Question: I have developed bar graph using d3.js. The developed bar graph is included in fiddle. I am new to d3.js .So I am in difficulty for formatting graph. I desire to format graph more than the graph shown below.
The main problem I have experienced is ,the graph do not show -ve integer next to the -ve to be plotted in the y axis. ex) The value plotted is -490 , my current graph do not show -500 in y -axis. This issue is also exiting +ve values
The code is given below
'''
var mainApp = angular.module('mainApp', []);
mainApp.controller('FIItradingController',
['$scope', function($scope) {
var data = [
{name: "01-12-2014", value: 4984.6},
{name: "02-12-2014", value: -109.45},
{name: "03-12-2014", value: 474},
{name: "04-12-2014", value: 391.07},
{name: "05-12-2014", value: 106.82},
{name: "06-12-2014", value: -12.36},
{name: "07-12-2014", value: 10},
{name: "08-12-2014", value: 20}
];
var data1 = [4, 8, 15, 16, 23, 42];
var margin = {top: 20, right: 30, bottom: 30, left: 40},
width = 960 - margin.left - margin.right,
height = 500 - margin.top - margin.bottom;
var x = d3.scale.ordinal()
.rangeRoundBands([0, width], .1);
var y = d3.scale.linear()
.range([height, 0]);
var xAxis = d3.svg.axis()
.scale(x)
.orient("bottom");
var yAxis = d3.svg.axis()
.scale(y)
.orient("left");
/*var x = d3.scale.linear()
.range([0, width]);*/
/*var chart = d3.select(".chart")
.attr("width", width);*/
/*var x = d3.scale.linear()
.domain([0, d3.max(data)])
.range([0, width]);*/
var chart = d3.select(".chart")
.attr("width", width + margin.left + margin.right)
.attr("height", height + margin.top + margin.bottom)
.append("g")
.attr("transform", "translate(" + margin.left + "," + margin.top + ")");
$scope.render = function(data) {
/*var chart = d3.select(".chart")
.attr("width", width)
.attr("height", barHeight * data.length);*/
/*bar.append("rect")
.attr("width", x)
.attr("height", barHeight - 1);
bar.append("rect")
.attr("width", function(d) { return x(d.value); })
.attr("height", barHeight - 1);
bar.append("text")
.attr("x", function(d) { return x(d.value) - 3; })
.attr("y", barHeight / 2)
.attr("dy", ".35em")
.text(function(d) { return d.value; });
x.domain([0, d3.max(data, function(d) { return d.value; })]);
chart.attr("height", barHeight * data.length);
*/
x.domain(data.map(function(d) { return d.name; }));
//y.domain([0, d3.max(data, function(d) { return d.value; })]);
y.domain([d3.min(data,function(d){return d.value}), d3.max(data, function(d) { return d.value; })]);
chart.append("g")
.attr("class", "x axis")
.attr("transform", "translate(0," + (height) + ")")
.call(xAxis);
chart.append("g")
.attr("class", "y axis")
.call(yAxis)
.append("text")
.attr("transform", "rotate(-90)")
.attr("y", 6)
.attr("dy", ".71em")
.style("text-anchor", "end")
.text("Frequency");
/*chart.selectAll(".bar")
.data(data)
.enter().append("rect")
.attr("class", "bar")
.attr("x", function(d) { return x(d.name); })
.attr("y", function(d) { return y(d.value); })
.attr("height", function(d) { return height - y(d.value); })
.attr("width", x.rangeBand());*/
chart.selectAll(".bar")
.data(data)
.enter().append("rect")
.attr("class", function(d) { return d.value < 0 ? "bar negative" : "bar positive"; })
.attr("y", function(d) {return y(Math.max(0, d.value)); })
.attr("x", function(d) { return x(d.name); })
.attr("height", function(d) {return Math.abs(y(d.value) - y(0)); })
.attr("width", x.rangeBand());
}
function type(d) {
d.value = +d.value; // coerce to number
return d;
}
$scope.render(data);
}]);
'''
If any one know please help me. The fiddle is given below
<URL>

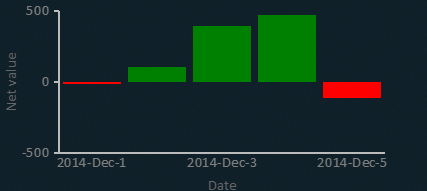
Answer: So, your plot showing the negative value--it's just that it looks like it drops off below the chart area because the lowest point on the y-axis is where your chart ends.
There are a several ways you get around this (like multiplying the output of 'd3.min()' by 1.1 to give a little extra room), but probably the easiest and most elegant is just to add '.nice()' to your y-scale, like so:
'''
y.domain([d3.min(data,function(d){return d.value}), d3.max(data, function(d) { return d.value; })])
.nice();
'''
You might also consider using 'd3.extent()' instead of 'd3.min()' and 'd3.max()'. It returns a two-value array of the <URL>' onto 'y' right after its definition; nothing necessitates it being declared 40 lines later. Now we have this:
'''
var y = d3.scale.linear()
.range([height, 0])
.domain(d3.extent(data, function(d) { return d.value; }))
.nice();
'''
<URL>.